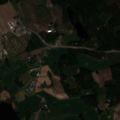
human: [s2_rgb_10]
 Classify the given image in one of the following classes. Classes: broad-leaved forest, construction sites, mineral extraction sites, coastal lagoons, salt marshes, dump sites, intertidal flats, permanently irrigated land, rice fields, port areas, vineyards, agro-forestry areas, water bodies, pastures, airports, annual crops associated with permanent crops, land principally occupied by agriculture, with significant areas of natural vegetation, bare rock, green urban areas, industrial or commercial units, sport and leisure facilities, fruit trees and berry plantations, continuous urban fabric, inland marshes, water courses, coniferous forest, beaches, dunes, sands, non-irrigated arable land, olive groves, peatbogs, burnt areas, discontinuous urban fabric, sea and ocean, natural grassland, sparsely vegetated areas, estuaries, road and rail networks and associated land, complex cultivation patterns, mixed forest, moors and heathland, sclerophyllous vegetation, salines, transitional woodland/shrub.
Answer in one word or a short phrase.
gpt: land principally occupied by agriculture, with significant areas of natural vegetation, coniferous forest, transitional woodland/shrub, water bodies